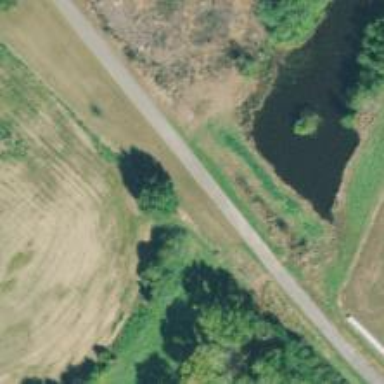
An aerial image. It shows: Culvert tunnel.